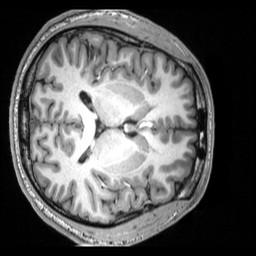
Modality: T1w
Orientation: axial
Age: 21
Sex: male
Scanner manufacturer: siemens
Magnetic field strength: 3 T
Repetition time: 2.53 s
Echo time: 0.0033 s